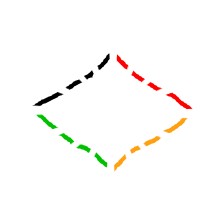
Shape: rhombus